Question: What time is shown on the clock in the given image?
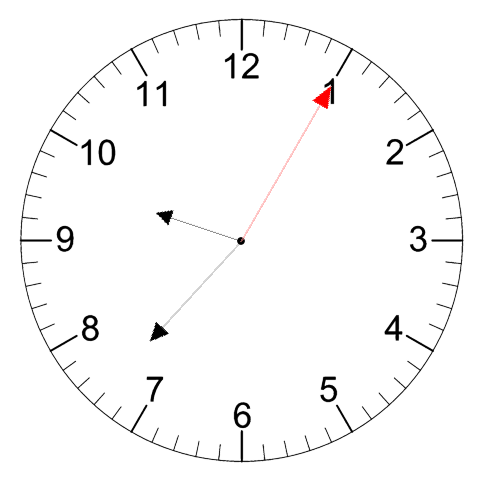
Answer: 09:37:05